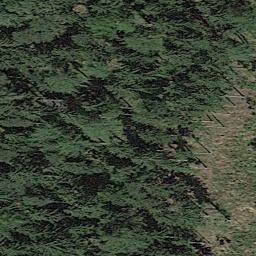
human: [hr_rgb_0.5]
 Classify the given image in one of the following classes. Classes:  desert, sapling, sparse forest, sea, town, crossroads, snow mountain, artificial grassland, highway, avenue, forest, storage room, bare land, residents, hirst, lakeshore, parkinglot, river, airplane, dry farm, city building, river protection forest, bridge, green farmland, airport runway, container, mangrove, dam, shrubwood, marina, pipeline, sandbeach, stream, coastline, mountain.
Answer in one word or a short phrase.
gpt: forest